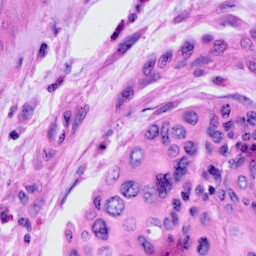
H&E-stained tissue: Cervix